Field crop: tomato
Growth stage: 1
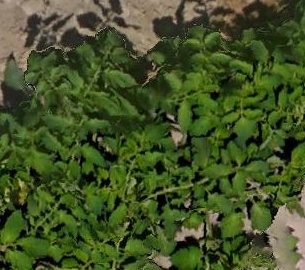
Species: tomato